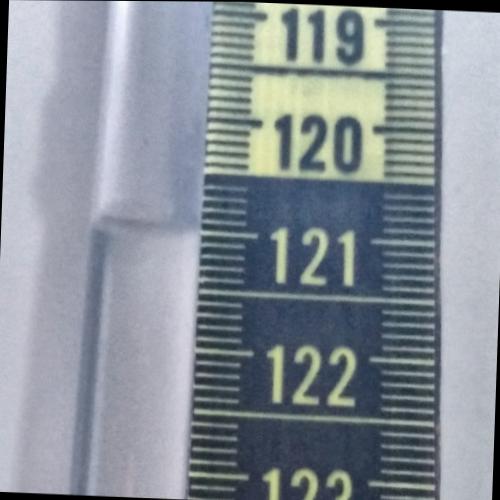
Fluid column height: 121.0 cm